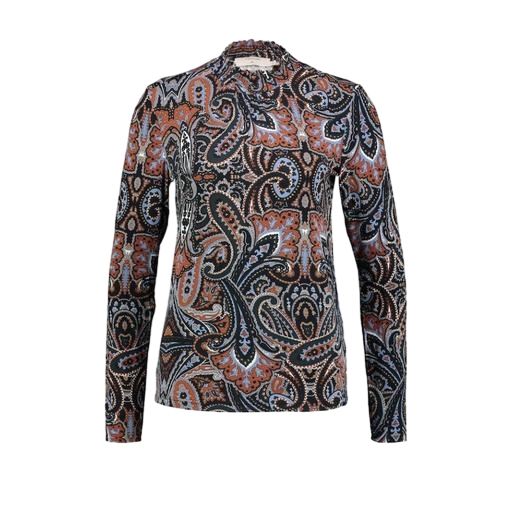
multicolor vero moda rust high neck blouse, black petite printed mock-neck top only macy, printed shirt, white background